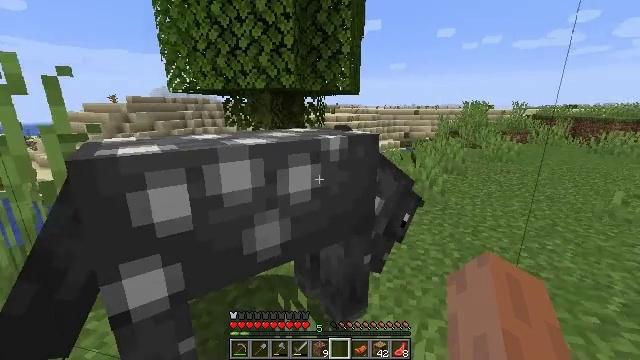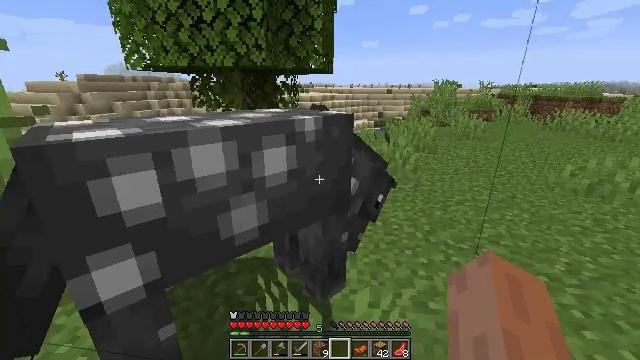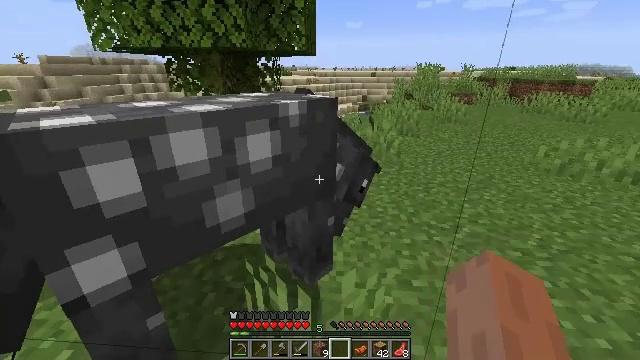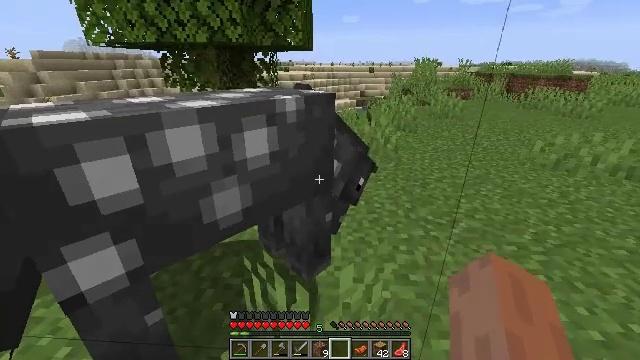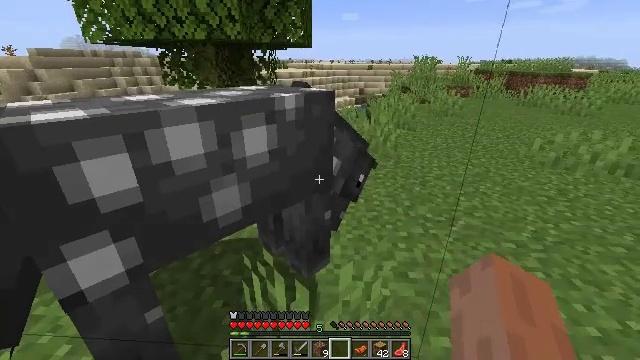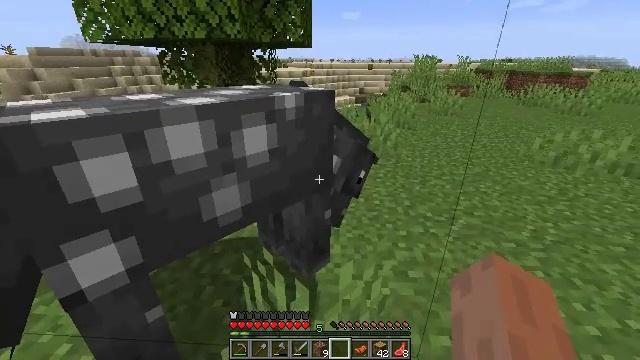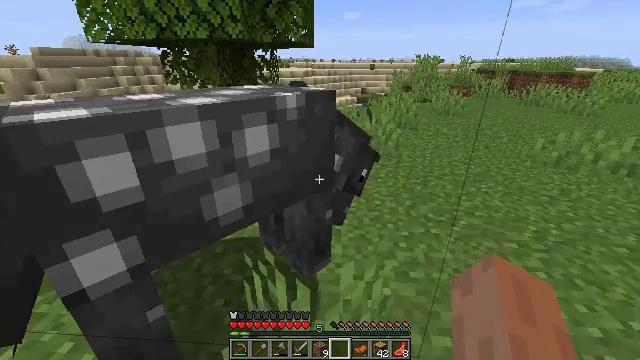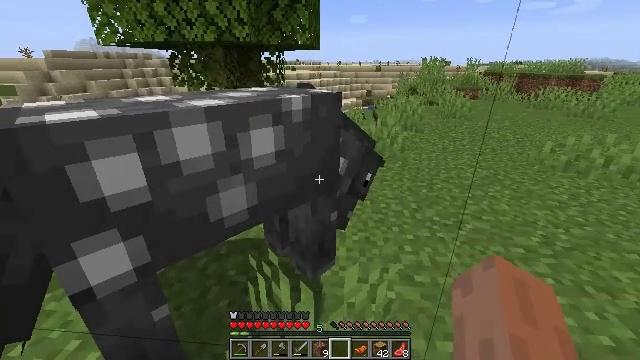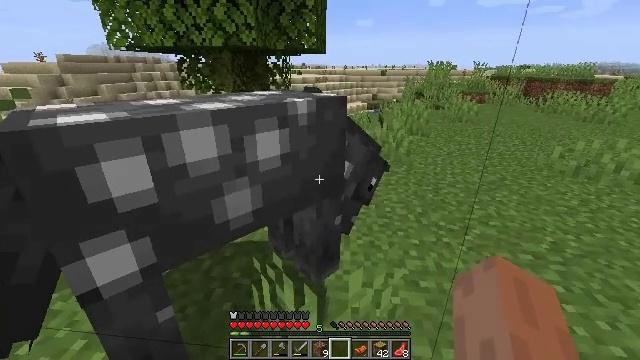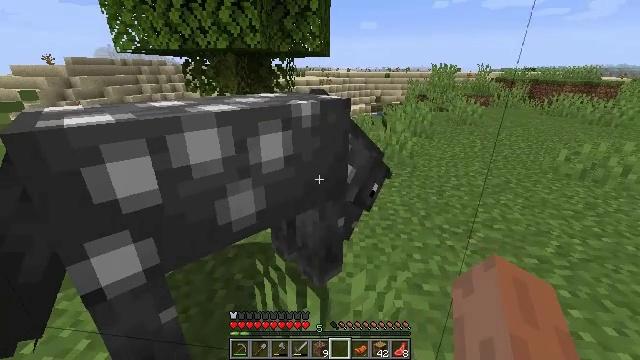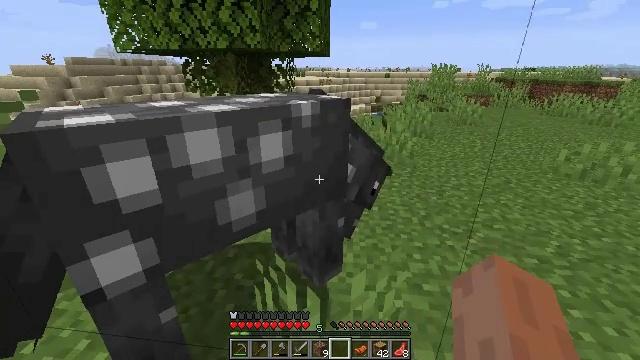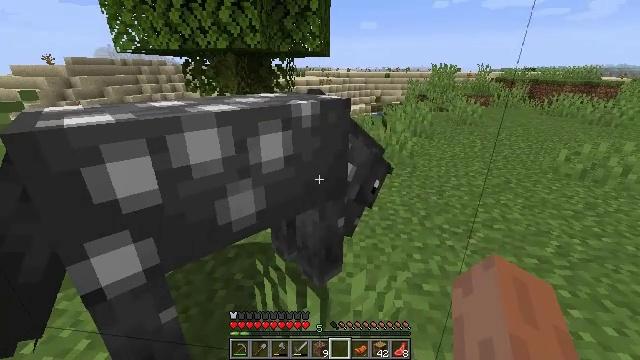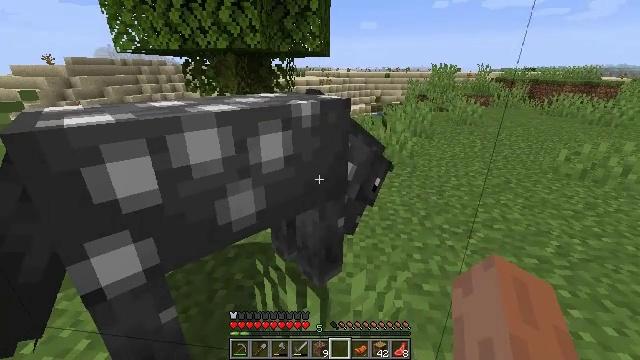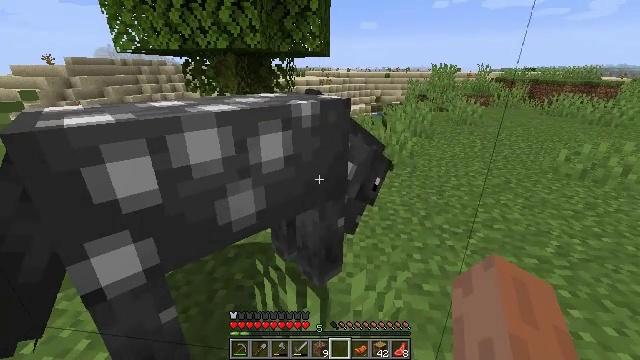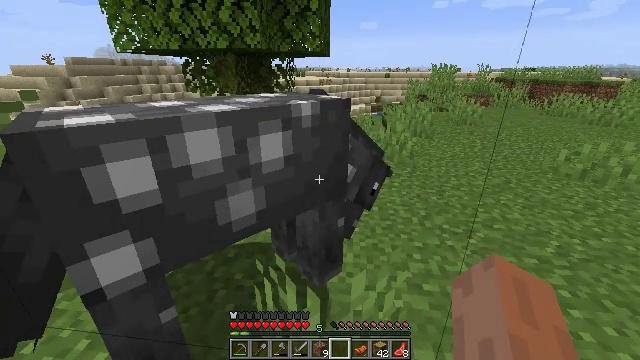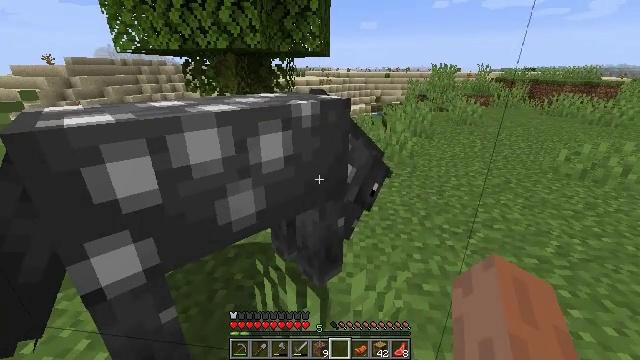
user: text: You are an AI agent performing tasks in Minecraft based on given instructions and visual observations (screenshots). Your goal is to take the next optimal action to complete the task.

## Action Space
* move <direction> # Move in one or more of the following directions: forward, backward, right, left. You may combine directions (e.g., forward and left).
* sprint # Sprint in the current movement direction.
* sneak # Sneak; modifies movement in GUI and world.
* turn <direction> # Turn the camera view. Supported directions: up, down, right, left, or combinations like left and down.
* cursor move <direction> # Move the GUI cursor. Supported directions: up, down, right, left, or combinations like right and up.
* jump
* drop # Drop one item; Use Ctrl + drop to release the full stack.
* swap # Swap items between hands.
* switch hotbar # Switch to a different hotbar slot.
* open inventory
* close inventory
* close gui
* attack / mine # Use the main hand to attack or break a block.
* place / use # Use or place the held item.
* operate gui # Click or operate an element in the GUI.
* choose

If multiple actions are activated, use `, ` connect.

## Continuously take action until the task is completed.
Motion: motion action
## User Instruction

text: Dig out coarse dirt.
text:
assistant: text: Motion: turn right and down
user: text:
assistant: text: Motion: turn right and down
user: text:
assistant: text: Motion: no_op
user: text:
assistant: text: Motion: no_op
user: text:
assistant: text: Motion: no_op
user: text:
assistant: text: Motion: no_op
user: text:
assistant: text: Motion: turn left, use / place
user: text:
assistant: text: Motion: turn left, use / place
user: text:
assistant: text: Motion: use / place
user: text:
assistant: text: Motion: use / place
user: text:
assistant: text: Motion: no_op
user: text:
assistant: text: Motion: no_op
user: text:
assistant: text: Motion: no_op
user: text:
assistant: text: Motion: no_op
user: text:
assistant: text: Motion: no_op
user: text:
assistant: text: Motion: no_op
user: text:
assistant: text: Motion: no_op
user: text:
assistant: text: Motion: move right
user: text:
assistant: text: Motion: move right, turn left
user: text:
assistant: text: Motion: move right, turn left
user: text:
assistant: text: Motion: move forward and move right, turn left
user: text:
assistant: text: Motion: move forward and move right, turn left
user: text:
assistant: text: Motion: move forward and move right, turn left
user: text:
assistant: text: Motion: move forward and move right, turn left
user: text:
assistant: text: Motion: turn left
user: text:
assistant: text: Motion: turn left
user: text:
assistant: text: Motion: turn left
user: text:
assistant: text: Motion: use / place
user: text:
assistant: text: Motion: use / place
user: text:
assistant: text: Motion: use / place